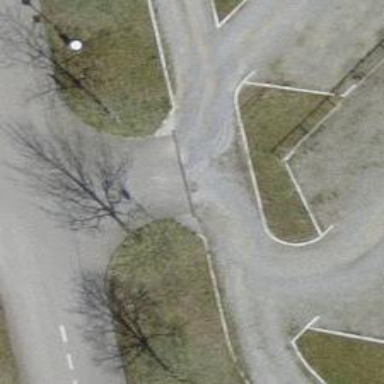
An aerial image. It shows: Parking aisle with gravel surface.